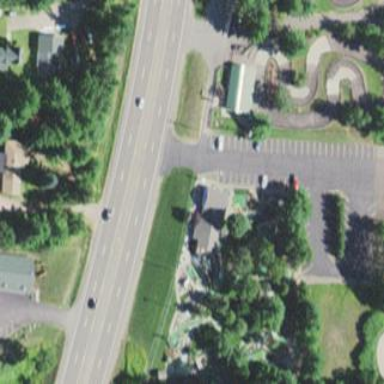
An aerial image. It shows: Miniature golf course.